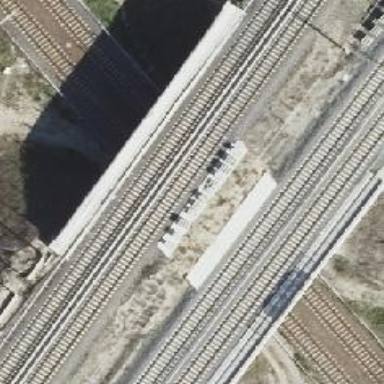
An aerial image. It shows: Bridge carrying electrified light rail track.